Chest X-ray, AP view. Patient: 27 years old, sex F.
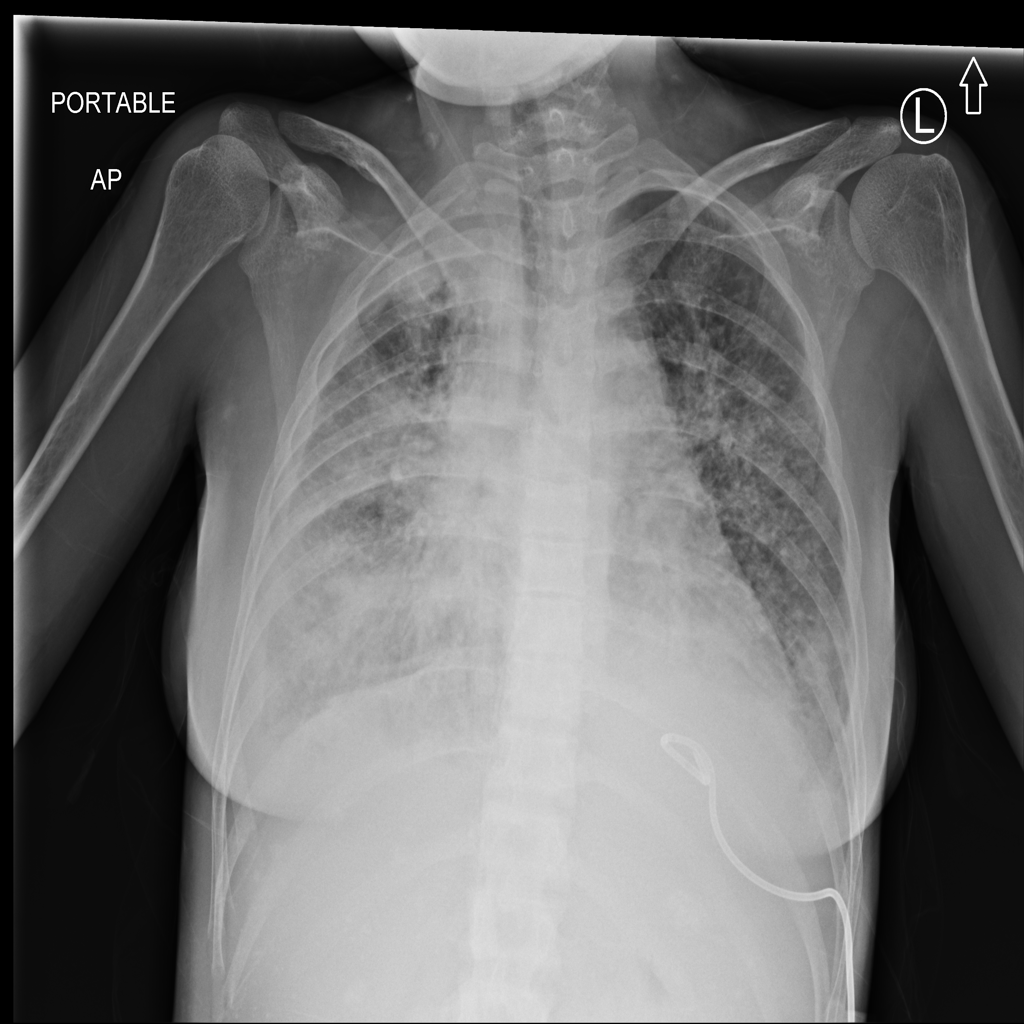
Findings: Pleural_Thickening